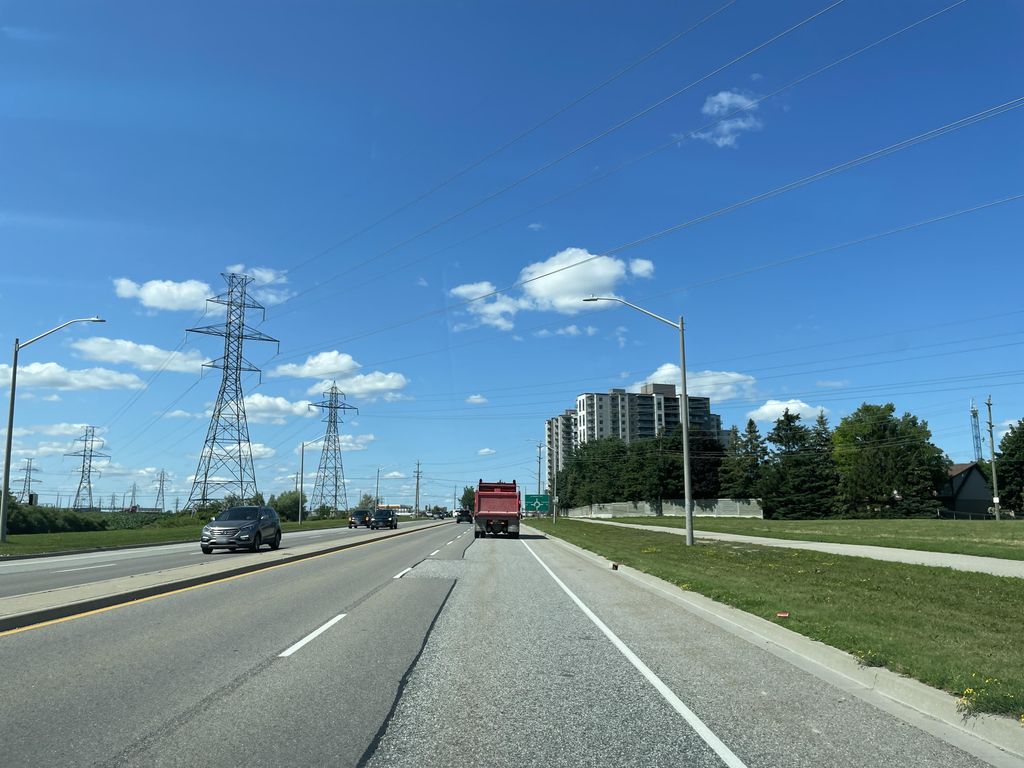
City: kitchener-waterloo